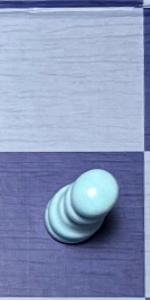
Label: Pawn_White